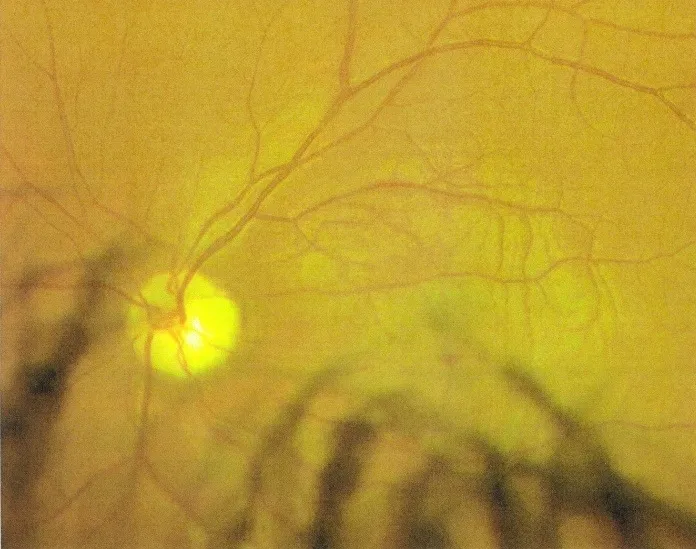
Fundus left eye: optic atrophy, narrow vessels, no macular reflex.
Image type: ophthalmic_imaging (fundus_photograph)